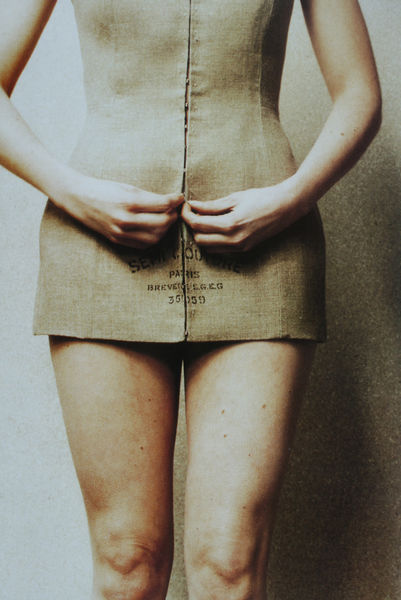
Titel: Jacke von Martin Margiela
Künstler: Anders Edström
Standort: viele Standorte
Institution: viele Standorte
Schlagwörter: haut, körper, schatten, ausschnitt, ellbogen, finger, frau, hell, kleid, licht, beige, mode, jung, wand, arme, leinen, mensch, stehen, hände, stoff, sack, beine, taille, schrift, hellbraun, zahlen, bauch, ellenbogen, knie, oberschenkel, knöpfe, naht, foto, fotografie, photographie, haken, druck, text, stempel, kurz, photo, zahl, hüfte, korsett, nummern, nummer, tailliert, öffnen, nähte, jute, minikleid, sackleinen, aufknöfen, fotogrrafie, kleit, knöpfen, schleißen, schliessen, verschließen, vor der wand, zuknöpfen, zumaachen, zumachen